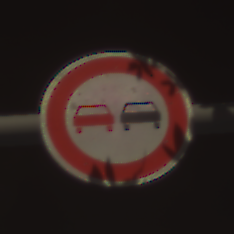
Verkehrszeichen: Ueberholverbot
Umgebung: Outdoor, Urban
Tageszeit: Night
Wetter: PartlyCloudy
Licht: Artificial
Jahreszeit: NotSpecified
Kontrast: HighContrast